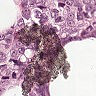
Metastatic tissue present: yes